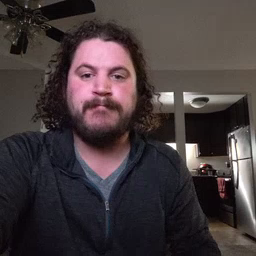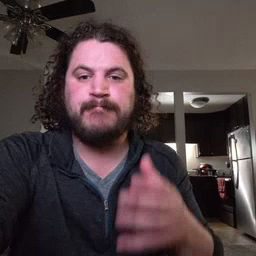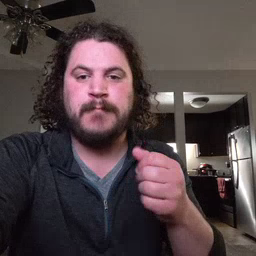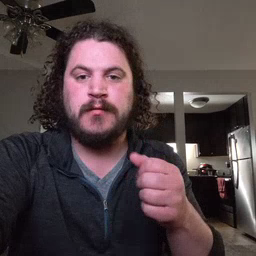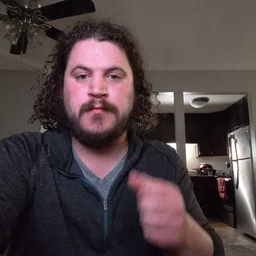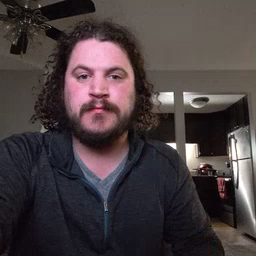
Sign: milk